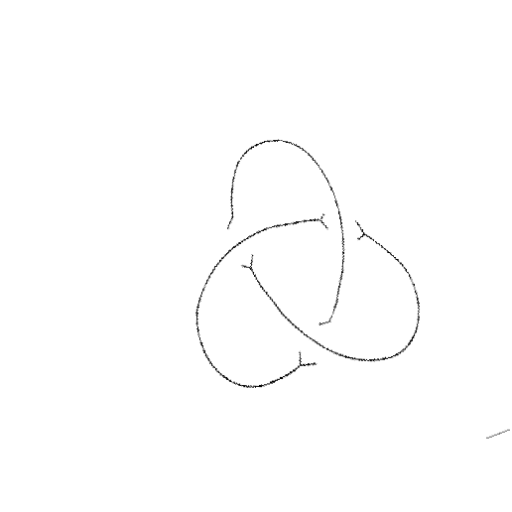
Crossing number: 3